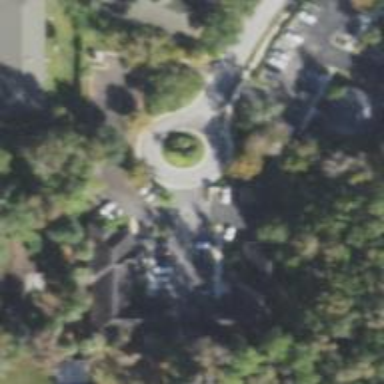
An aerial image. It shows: Turning loop on the road.